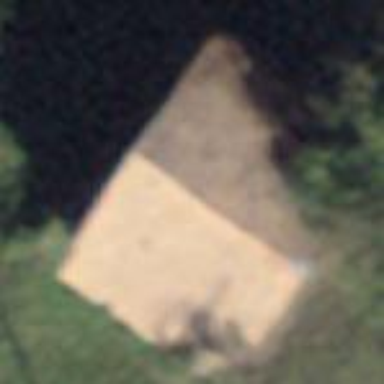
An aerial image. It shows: Barn.